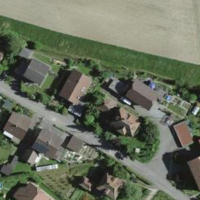
EUNIS habitat code: 55
Species observed at this site:
Filipendula ulmaria